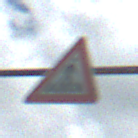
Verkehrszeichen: FussgaengerueberwegLinks
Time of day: Midday
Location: Outdoor (Nature)
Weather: PartlyCloudy
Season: NotSpecified
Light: Natural